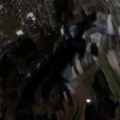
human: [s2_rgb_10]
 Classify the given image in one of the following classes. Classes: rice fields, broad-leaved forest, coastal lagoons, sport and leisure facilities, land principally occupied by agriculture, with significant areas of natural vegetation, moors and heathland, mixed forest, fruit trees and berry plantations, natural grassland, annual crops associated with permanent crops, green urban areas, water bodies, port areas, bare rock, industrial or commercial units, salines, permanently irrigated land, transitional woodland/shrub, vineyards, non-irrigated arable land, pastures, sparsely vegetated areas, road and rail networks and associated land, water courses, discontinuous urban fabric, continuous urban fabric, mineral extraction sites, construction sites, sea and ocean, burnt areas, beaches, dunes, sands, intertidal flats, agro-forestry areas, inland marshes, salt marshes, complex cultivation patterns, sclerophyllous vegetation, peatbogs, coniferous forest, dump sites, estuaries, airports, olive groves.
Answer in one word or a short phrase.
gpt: discontinuous urban fabric, complex cultivation patterns, mixed forest